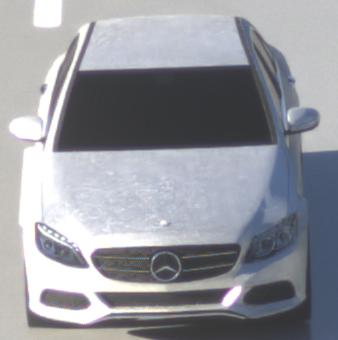
Make: Mercedes-Benz
Model: C 160
Detailed model: C-Class (205) Limousine
Model produced from: 2015/04
Model produced until: 2018/04
Doors: 4
Color: white
Road condition: wet road
Daytime: sunrise or sunset
Contrast: medium contrast